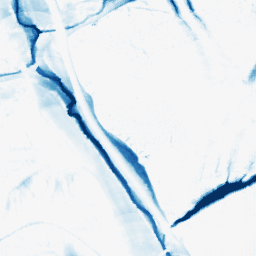
Category: morphological
Decomposition family: morphological_ellipse
Decomposition parameters: operation: closing
width: 20
height: 50
Upsampling method: fft_zeropad
Upsampling parameters: scale: 8
Upsampling scale: 8